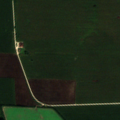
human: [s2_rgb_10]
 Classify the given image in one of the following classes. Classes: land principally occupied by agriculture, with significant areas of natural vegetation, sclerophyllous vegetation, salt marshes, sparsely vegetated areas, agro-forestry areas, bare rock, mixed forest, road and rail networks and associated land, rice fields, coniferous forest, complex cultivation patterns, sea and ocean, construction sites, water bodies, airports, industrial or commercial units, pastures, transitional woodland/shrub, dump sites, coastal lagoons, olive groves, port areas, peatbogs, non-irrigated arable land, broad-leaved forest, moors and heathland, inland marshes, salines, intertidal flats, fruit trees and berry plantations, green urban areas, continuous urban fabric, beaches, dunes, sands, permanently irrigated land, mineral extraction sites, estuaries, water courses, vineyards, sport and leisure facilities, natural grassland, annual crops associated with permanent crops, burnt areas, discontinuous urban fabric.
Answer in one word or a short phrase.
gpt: non-irrigated arable land, broad-leaved forest